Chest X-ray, PA view. Patient: 44 years old, sex M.
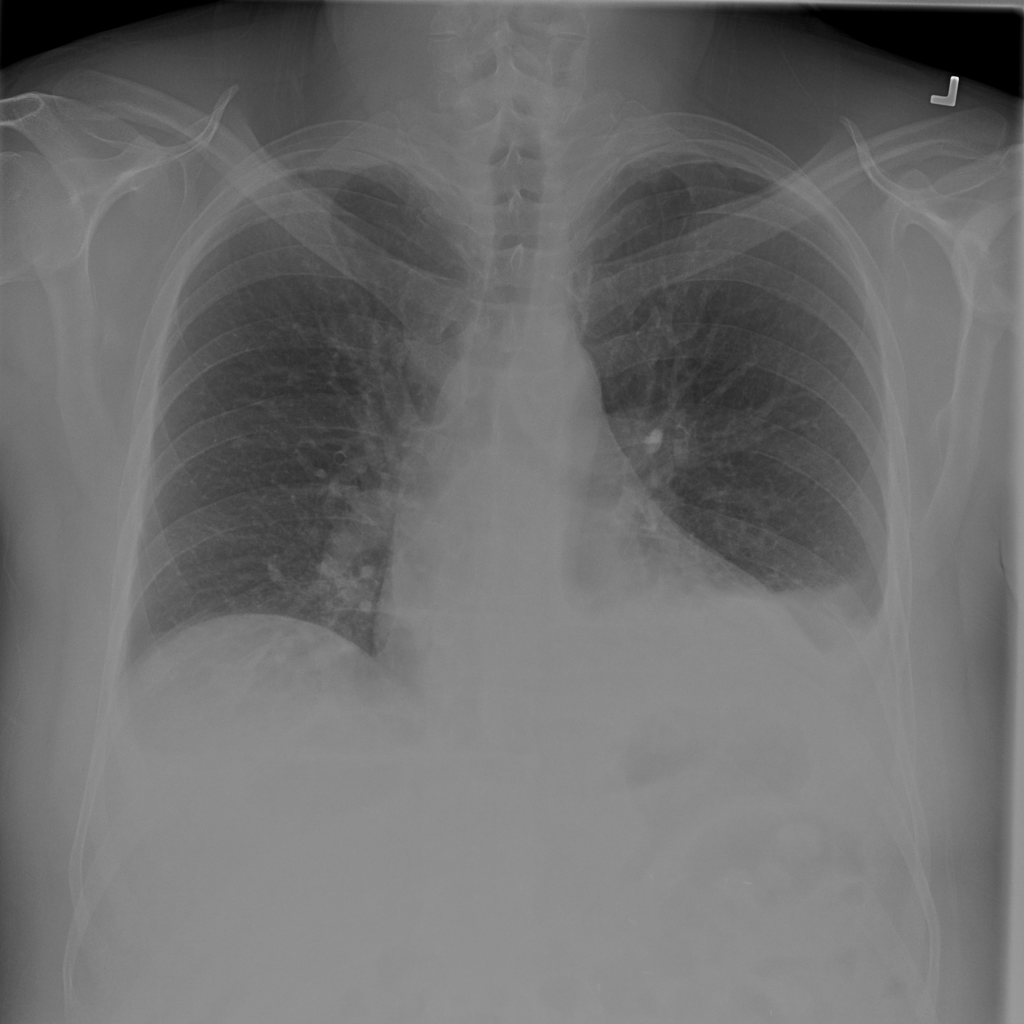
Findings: Consolidation